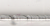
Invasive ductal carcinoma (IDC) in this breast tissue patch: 0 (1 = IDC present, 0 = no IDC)